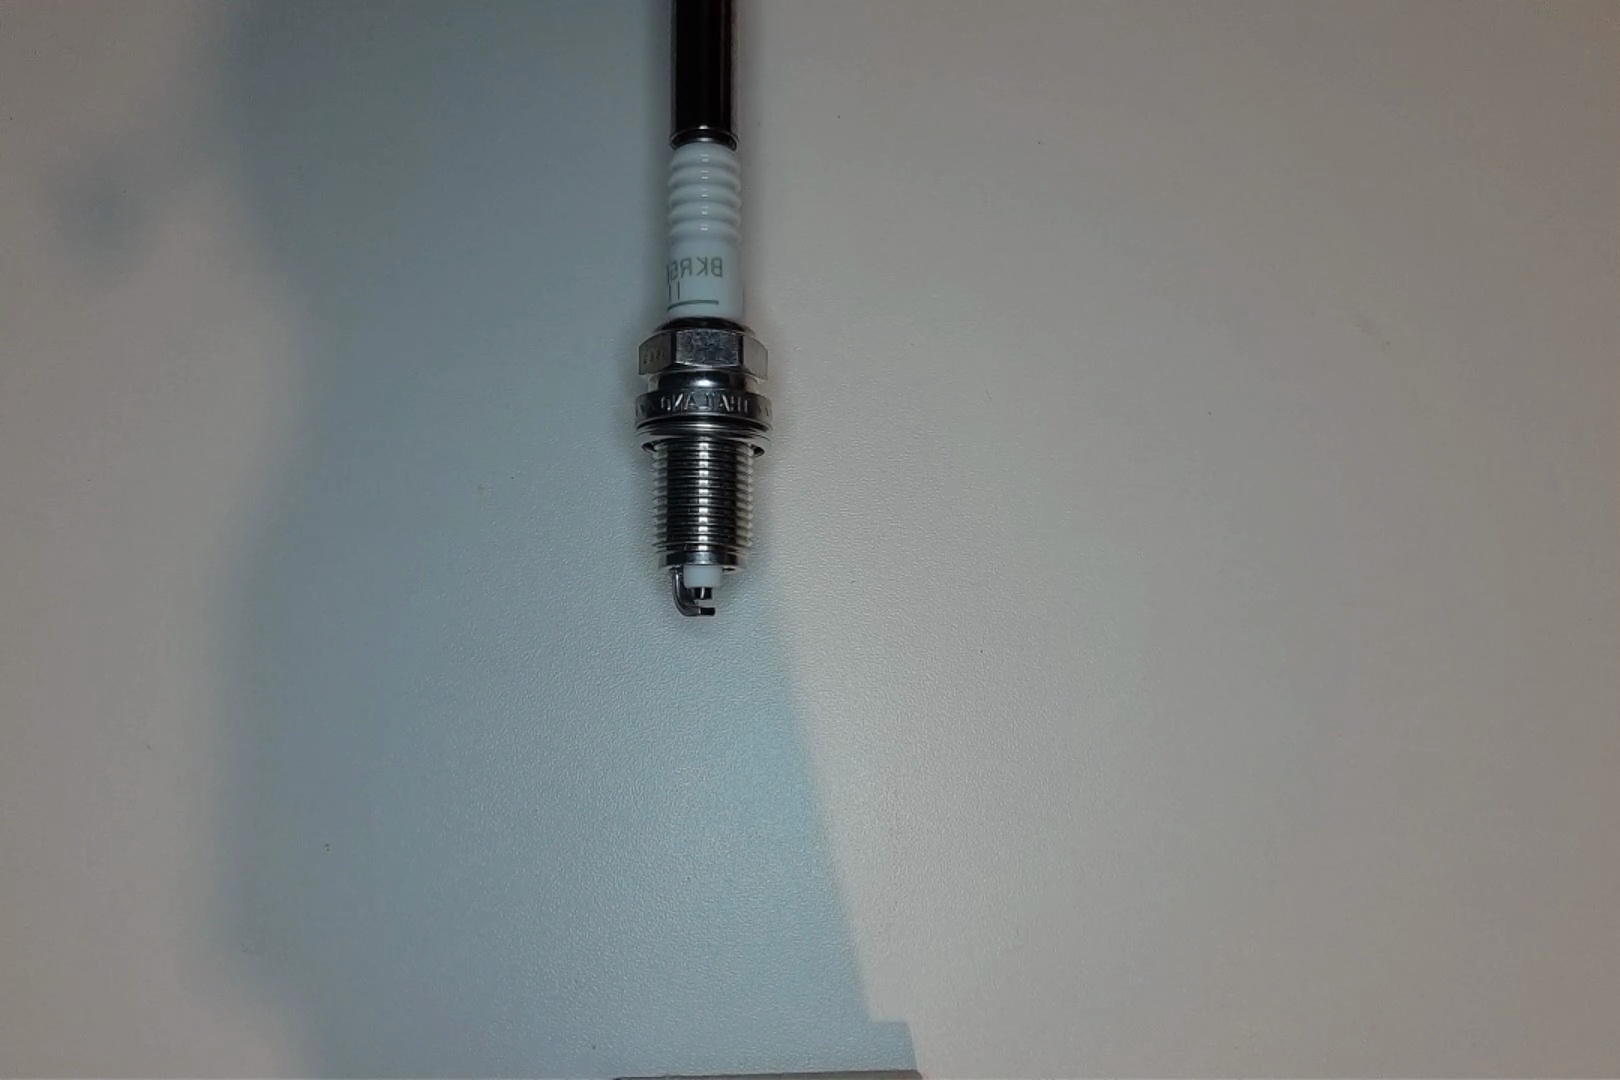
Label: no anomaly